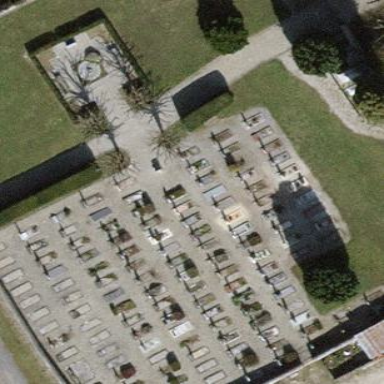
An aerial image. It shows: Cemetery.